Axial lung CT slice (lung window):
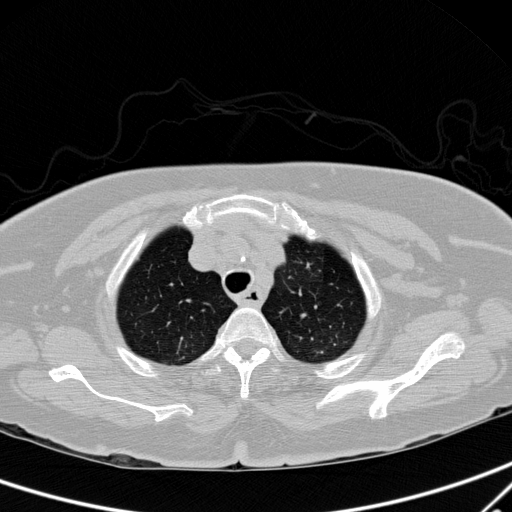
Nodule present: no